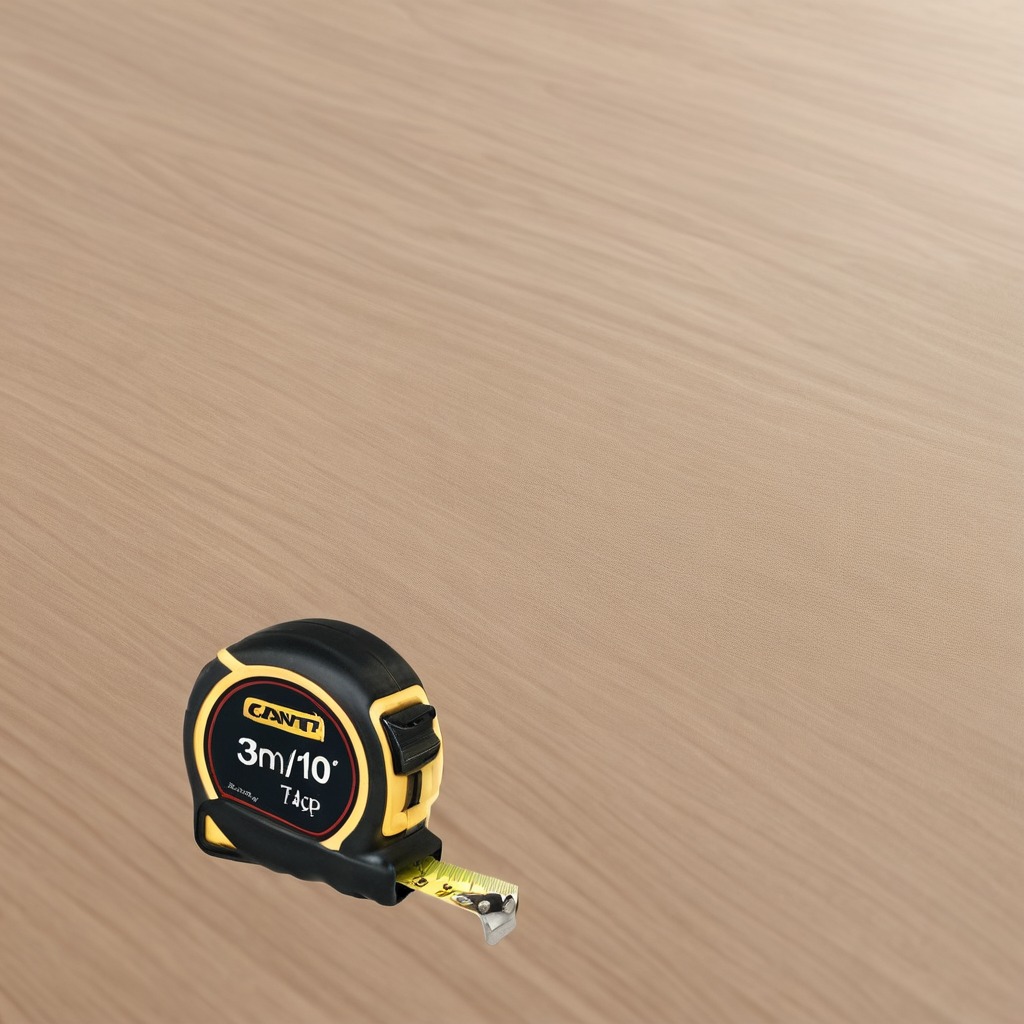
A measuring tape is lying on the wooden table in the outdoor workshop.